Question: I use the Sliding Menu library in my app.
The sliding menu is a fragment.
The blue part is the sliding menu when opened.
The red part is static, it doesn't change, it's the main activity btw.
The yellow part is the fragment that change when the user clicks on an item of the sliding menu.

Here's what's wrong when I implement it :
In the sliding menu fragment, I listen for the OnItemClick event, and I create a new fragment depending on the position of the item clicked.
After that, I replace the yellow frame id, with the fragment.
'''
@Override
public void onItemClick(AdapterView<?> arg0, View arg1, int arg2,
long arg3) {
FragmentManager manager = getFragmentManager();
FragmentTransaction transaction = manager.beginTransaction();
Fragment frag = null;
switch (arg2) {
case 1:
frag = new ExpFragment();
break;
case 2:
frag = new FormFragment();
break;
case 3:
frag = new CompFragment();
break;
default:
frag = new ContactFragment();
break;
}
transaction.replace(R.id.fragment, frag);
transaction.commit();
}
'''
Looks good huh? Well, no. Here's the logcat exception I got.
'''
06-13 09:28:29.739: E/AndroidRuntime(15422): java.lang.IllegalStateException: The specified child already has a parent. You must call removeView() on the child's parent first.
'''
So, if anyone has a clue, or can tell me what to look at, that'd be awesome!
TL;DR : Have 2 fragments (bleu and yellow), the blue has to change the yellow. Gives me an exception.
Thanks,
EDIT: The layouts file:
The activity_main : <URL>
One fragment item example : <URL>
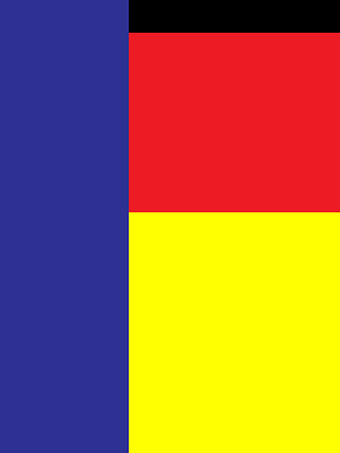
Answer: The answer was in my fragment java code.
I had :
'''
@Override
public View onCreateView(LayoutInflater inflater, ViewGroup container,
Bundle savedInstanceState) {
View v = inflater.inflate(com.quentindommerc.flatme.R.layout.f_contact, container);
return v;
}
'''
And I should have :
'''
@Override
public View onCreateView(LayoutInflater inflater, ViewGroup container,
Bundle savedInstanceState) {
View v = inflater.inflate(com.quentindommerc.flatme.R.layout.f_contact, container, false);
return v;
}
'''
So basically, in the inflate method, put "false" as third parameter.
Edit : Corrected spelling mistake.